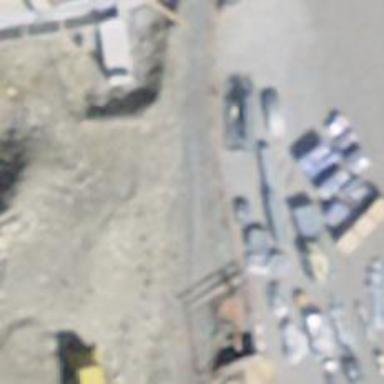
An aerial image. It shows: Retaining wall made of concrete.